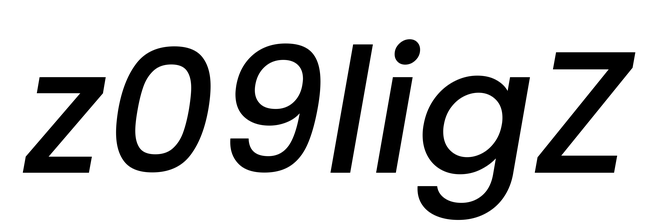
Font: Poppins-MediumItalic